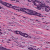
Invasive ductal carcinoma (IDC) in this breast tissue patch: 1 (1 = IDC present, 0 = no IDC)